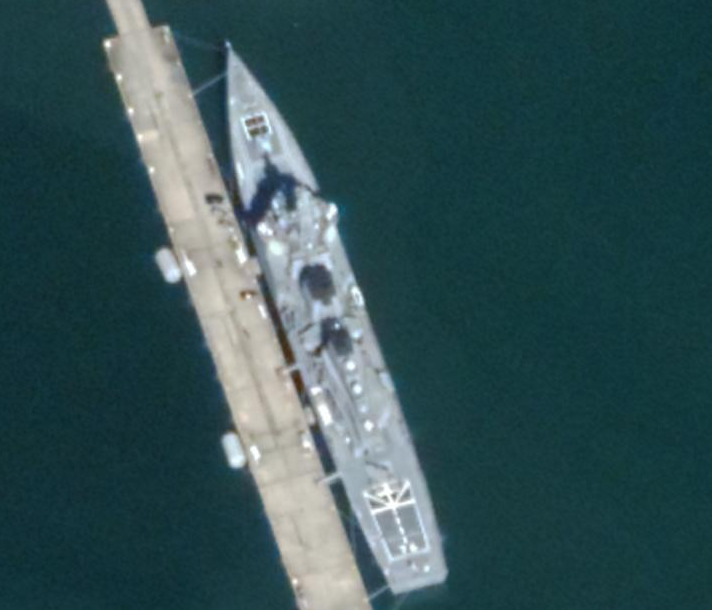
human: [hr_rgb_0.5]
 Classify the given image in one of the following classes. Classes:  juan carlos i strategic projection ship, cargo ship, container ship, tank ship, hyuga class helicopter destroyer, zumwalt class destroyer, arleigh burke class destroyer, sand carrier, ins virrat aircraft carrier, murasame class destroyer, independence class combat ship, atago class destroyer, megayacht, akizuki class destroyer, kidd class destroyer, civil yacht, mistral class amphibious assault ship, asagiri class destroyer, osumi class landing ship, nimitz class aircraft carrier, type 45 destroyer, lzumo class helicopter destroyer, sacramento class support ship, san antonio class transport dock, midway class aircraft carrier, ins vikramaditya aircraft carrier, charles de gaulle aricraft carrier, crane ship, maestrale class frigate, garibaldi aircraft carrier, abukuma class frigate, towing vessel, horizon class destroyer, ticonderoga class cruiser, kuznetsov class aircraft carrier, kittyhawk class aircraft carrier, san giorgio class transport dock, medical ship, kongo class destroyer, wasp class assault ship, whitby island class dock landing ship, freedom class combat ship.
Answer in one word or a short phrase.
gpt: Arleigh Burke class destroyer